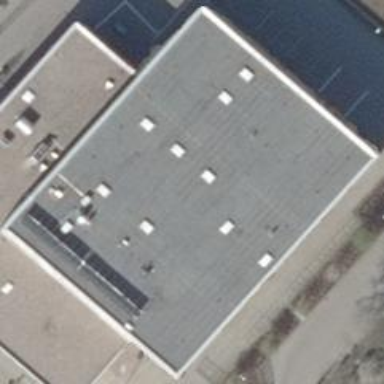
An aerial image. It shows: Building with flat metal roof colored gray.